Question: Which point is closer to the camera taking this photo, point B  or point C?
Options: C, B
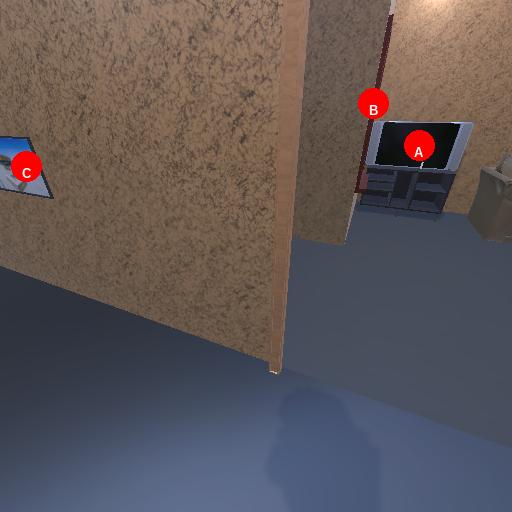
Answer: C